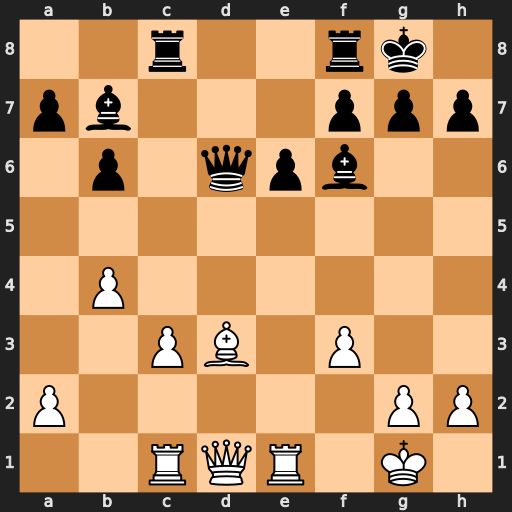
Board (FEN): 2r2rk1/pb3ppp/1p1qpb2/8/1P6/2PB1P2/P5PP/2RQR1K1
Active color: w
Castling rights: -
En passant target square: -
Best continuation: Bxh7+ Kxh7 Qxd6